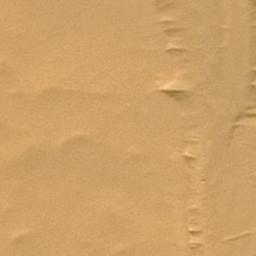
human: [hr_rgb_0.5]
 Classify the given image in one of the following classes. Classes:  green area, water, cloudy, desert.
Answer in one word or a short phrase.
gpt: desert